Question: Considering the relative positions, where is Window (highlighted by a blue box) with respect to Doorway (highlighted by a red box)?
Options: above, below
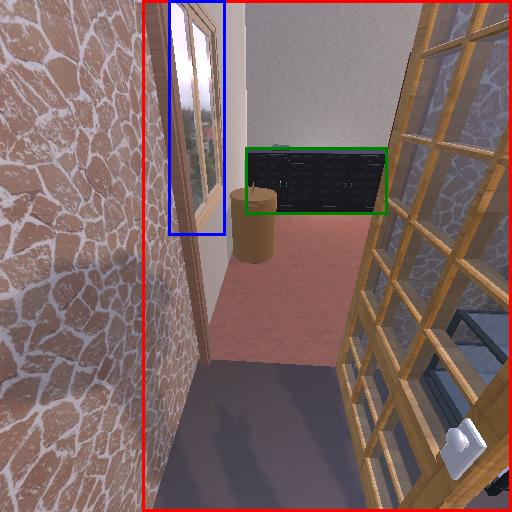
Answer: above